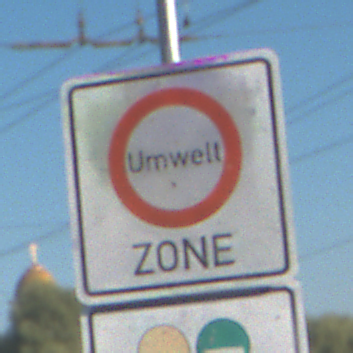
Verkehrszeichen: BeginnUmweltzone
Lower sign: FreistellungVomVerkehrsverbot2
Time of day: MorningAfternoon
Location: Outdoor (Urban)
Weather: Clear
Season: NotSpecified
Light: Natural